Aerial crown-view tile of a tropical tree (Barro Colorado Island, Panama), acquired 20241014:
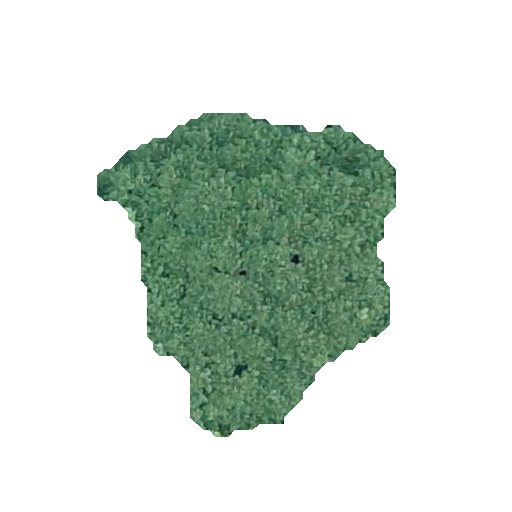
Species: Jacaranda copaia
GBIF accepted scientific name: Jacaranda copaia
Crown area: 100.577 m²